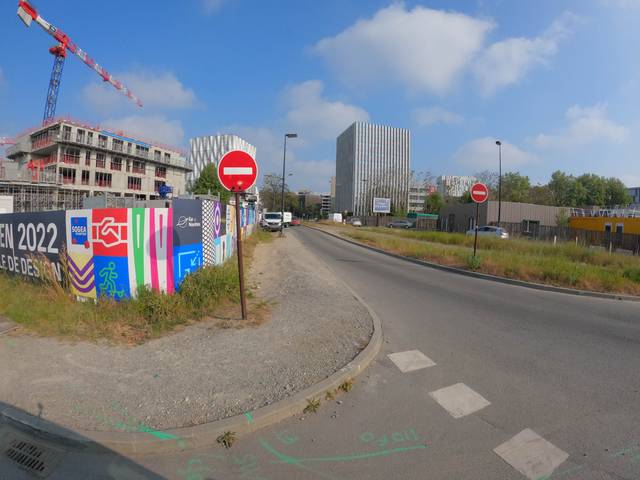
Region: France
Coordinates: 47.204, -1.562